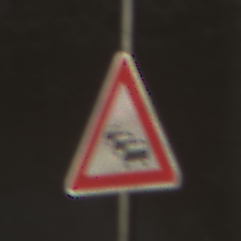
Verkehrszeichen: Stau
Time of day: Midday
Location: Outdoor (Urban)
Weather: Clear
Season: NotSpecified
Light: Natural